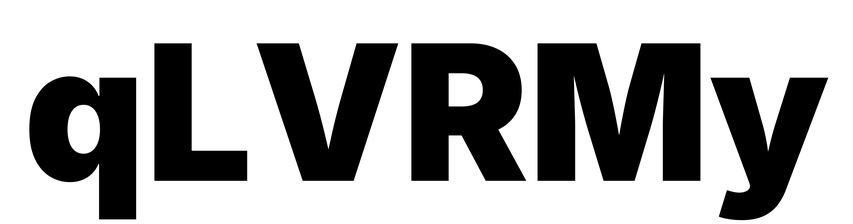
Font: Inter_Black